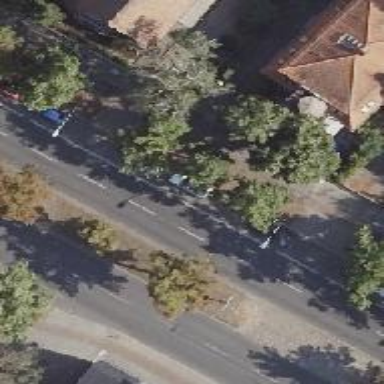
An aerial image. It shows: Beautiful avenue lined with deciduous broadleaved trees.